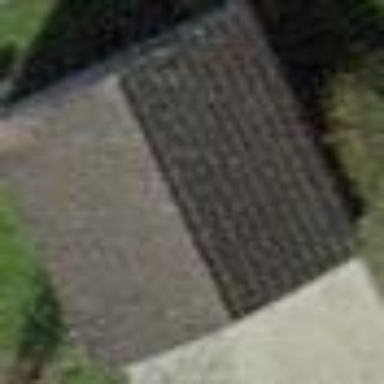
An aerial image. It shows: Garage building.